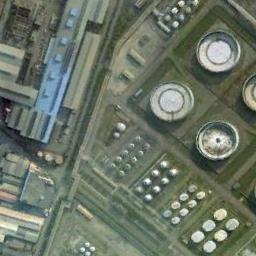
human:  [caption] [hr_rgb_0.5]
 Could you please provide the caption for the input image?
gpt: There are many neatly arranged storage tanks and many pipelines in the factory, And there are large lawns in the factory .

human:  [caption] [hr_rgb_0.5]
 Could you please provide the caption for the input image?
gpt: There are many buildings of different shapes beside the storage tanks .

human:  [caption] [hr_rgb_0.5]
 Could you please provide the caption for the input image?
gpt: There are seven white storage tanks and a dozen black storage tanks on the lawn .

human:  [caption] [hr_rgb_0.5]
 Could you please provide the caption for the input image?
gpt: There are big and small white storage tanks on the grass .

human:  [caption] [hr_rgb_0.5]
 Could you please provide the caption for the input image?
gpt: There are many storage tanks and some buildings .